Field crop: maize
Growth stage: 2
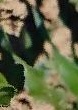
Species: maize